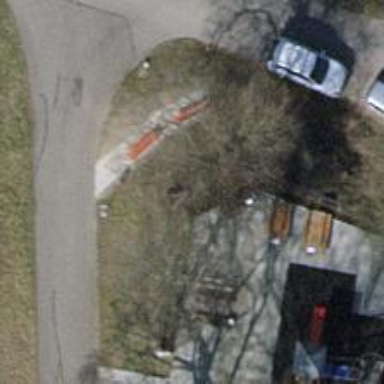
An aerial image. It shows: Red bench.